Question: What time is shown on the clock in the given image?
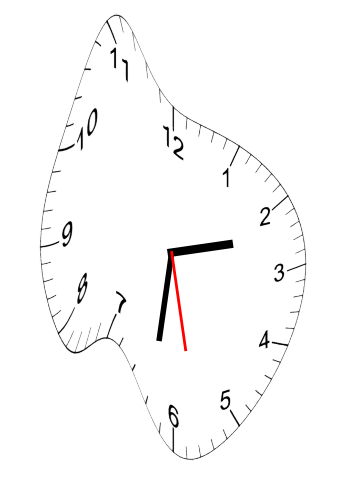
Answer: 02:31:28